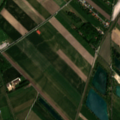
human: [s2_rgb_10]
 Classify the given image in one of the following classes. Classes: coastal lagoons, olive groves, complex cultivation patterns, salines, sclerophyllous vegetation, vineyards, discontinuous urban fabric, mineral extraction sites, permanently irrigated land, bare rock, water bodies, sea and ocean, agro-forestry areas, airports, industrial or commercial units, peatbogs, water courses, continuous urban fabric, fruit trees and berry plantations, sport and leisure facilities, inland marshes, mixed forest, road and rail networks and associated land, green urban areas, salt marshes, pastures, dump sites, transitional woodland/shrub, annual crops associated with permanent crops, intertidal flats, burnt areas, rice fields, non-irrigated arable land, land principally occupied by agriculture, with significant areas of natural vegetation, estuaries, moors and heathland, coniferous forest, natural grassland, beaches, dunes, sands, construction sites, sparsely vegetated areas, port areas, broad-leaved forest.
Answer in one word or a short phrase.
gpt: discontinuous urban fabric, non-irrigated arable land, land principally occupied by agriculture, with significant areas of natural vegetation, water bodies